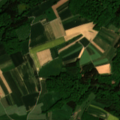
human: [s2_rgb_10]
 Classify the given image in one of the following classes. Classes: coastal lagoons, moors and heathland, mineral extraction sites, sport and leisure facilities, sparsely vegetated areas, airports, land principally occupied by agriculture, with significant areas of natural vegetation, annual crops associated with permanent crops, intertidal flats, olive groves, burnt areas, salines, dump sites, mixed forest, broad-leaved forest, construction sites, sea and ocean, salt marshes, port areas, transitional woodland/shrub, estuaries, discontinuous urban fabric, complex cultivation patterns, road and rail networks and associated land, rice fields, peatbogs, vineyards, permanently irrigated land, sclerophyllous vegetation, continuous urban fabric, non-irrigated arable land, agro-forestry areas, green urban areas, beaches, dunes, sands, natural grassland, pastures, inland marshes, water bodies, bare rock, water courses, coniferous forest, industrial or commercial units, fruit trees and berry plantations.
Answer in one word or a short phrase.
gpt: non-irrigated arable land, pastures, broad-leaved forest